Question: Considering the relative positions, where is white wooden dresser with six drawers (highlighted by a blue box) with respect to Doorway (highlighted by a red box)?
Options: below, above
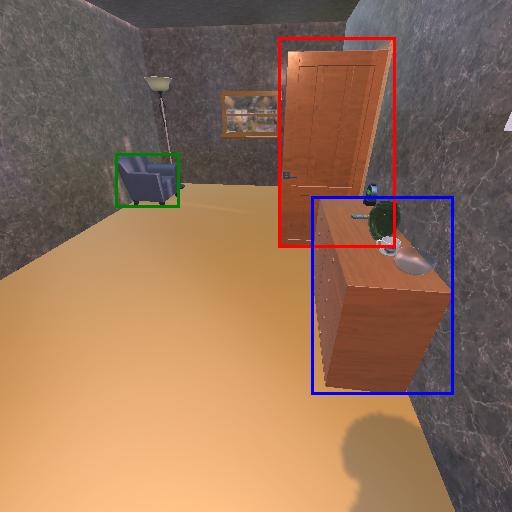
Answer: below